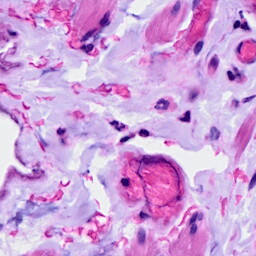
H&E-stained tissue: Ovarian